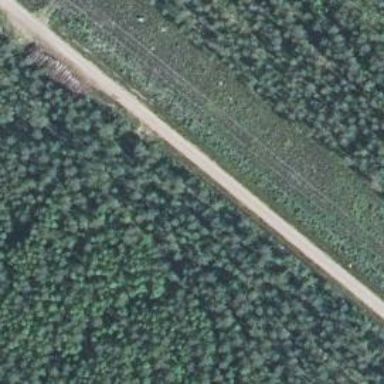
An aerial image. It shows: Unclassified road.